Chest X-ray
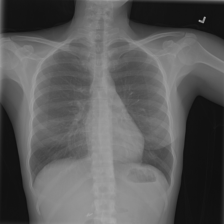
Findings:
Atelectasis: negative
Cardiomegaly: negative
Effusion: negative
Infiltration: negative
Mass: negative
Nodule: negative
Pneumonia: negative
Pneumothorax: negative
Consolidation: negative
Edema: negative
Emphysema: negative
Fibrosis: negative
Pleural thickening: negative
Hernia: negative